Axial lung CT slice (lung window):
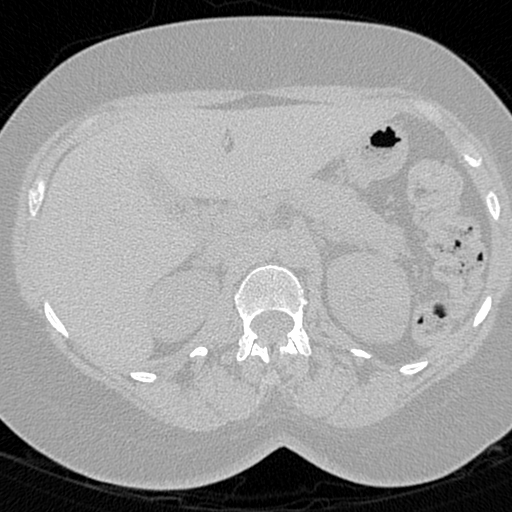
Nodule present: no